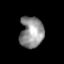
Tissue: lung
Cell type: Epithelial cells
Senescence score: 0.1895
Nuclear area (px): 722
Mean DAPI intensity: 144.399